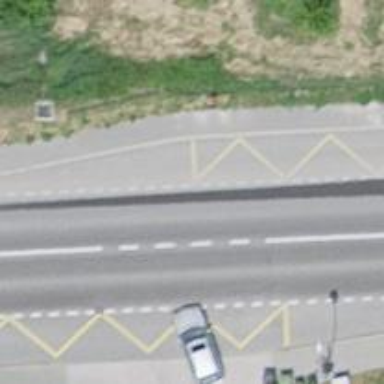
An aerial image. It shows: Public transport stop position.